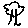
Label: tree